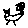
Label: cat